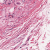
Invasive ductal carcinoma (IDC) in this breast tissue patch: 0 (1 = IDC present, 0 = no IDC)